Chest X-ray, PA view. Patient: 62 years old, sex F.
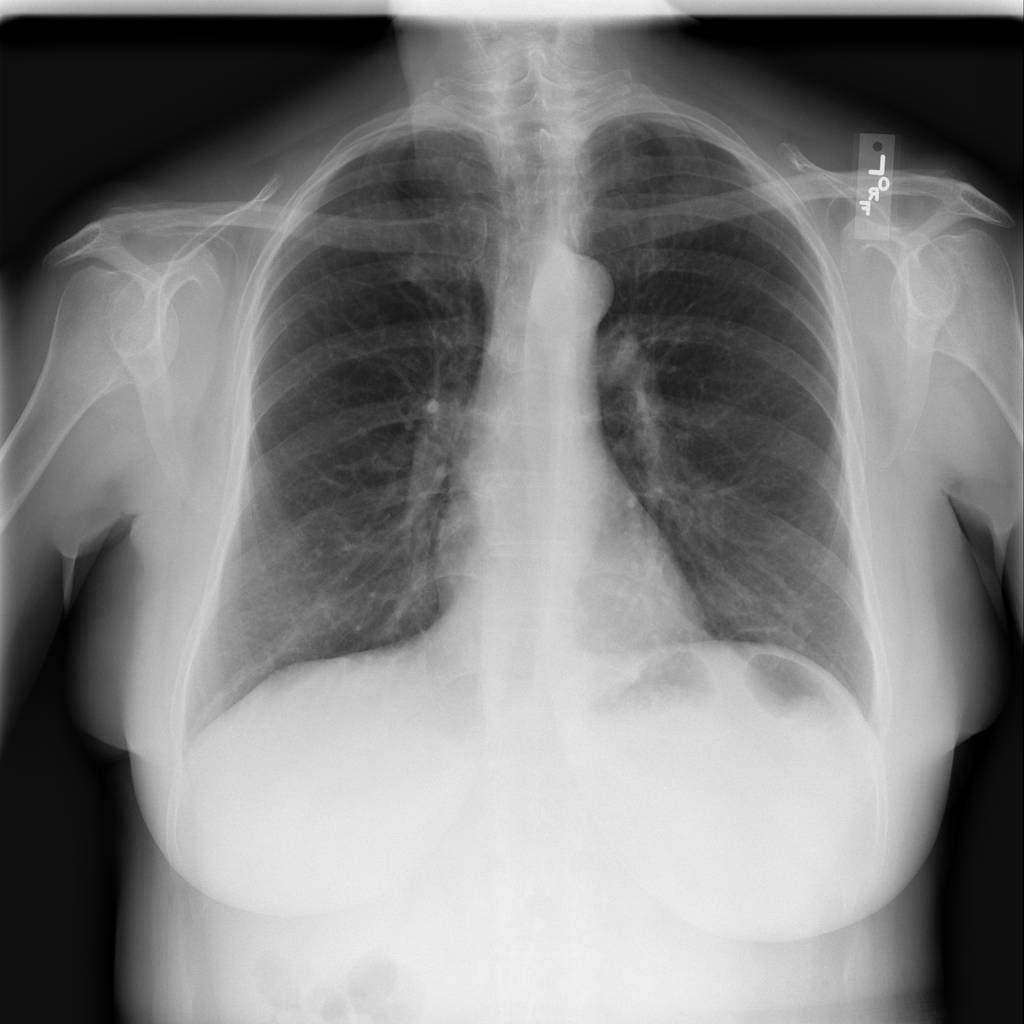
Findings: No Finding